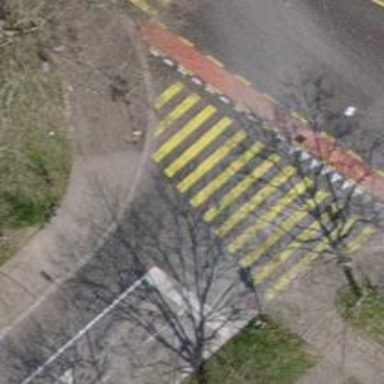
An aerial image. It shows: Crossing with marked traffic signals.